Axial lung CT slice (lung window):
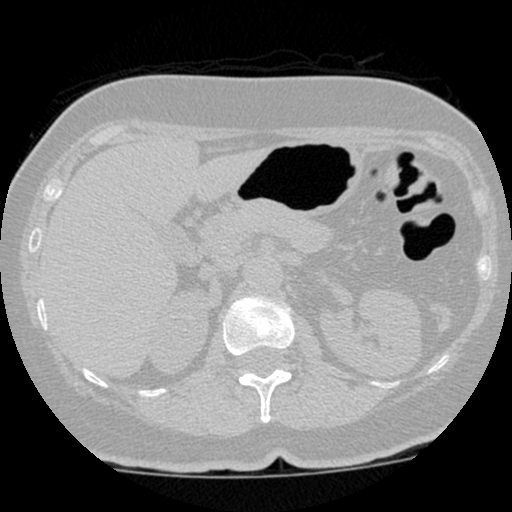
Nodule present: no